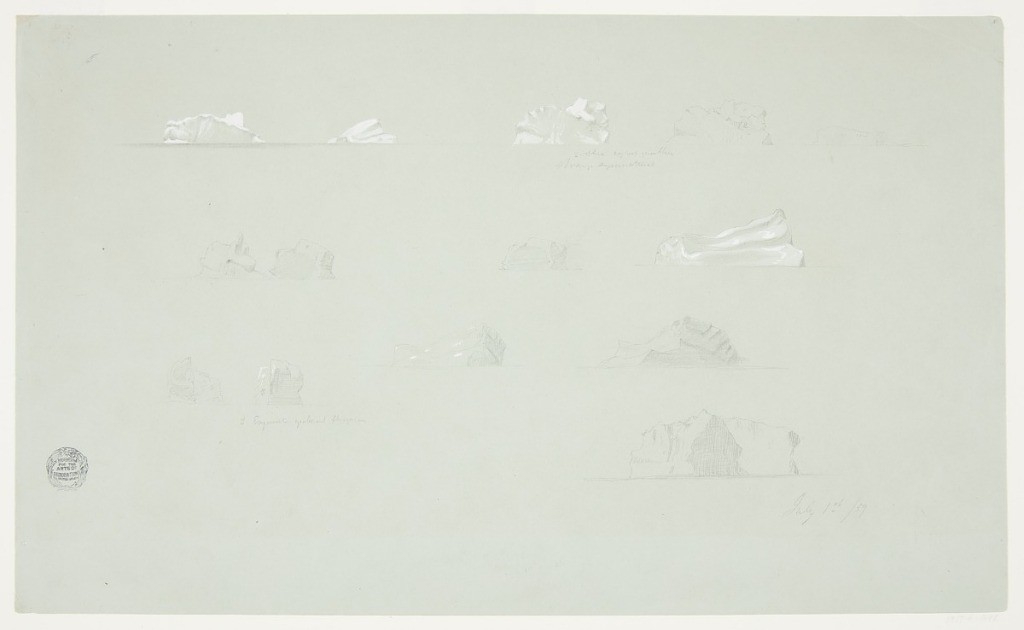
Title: Icebergs at Sea near Newfoundland, Canada
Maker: Frederic Edwin Church, American, 1826–1900
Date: July 1, 1859
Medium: Graphite and white gouache on light green wove paper
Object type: Drawing
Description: Seascape sketches showing eleven views of icebergs at sea off the northeast coast of Newfoundland island in Canada, organized roughly into three rows. In the top row, two sloped icebergs float close to one another at upper left while two sketches of the same berg are shown at upper right, one completed in white gouache. Three other icebergs are organized in a row below these, the one at far right highlighted in white gouache. Two other rugged are visible at center, while at lower left, two fragmented icebergs face one another, and at lower right, a large, precipitous iceberg with a sheer edge is shown.